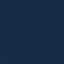
Land use / land cover class: SeaLake